Field crop: maize
Growth stage: 2
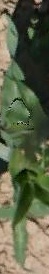
Species: maize